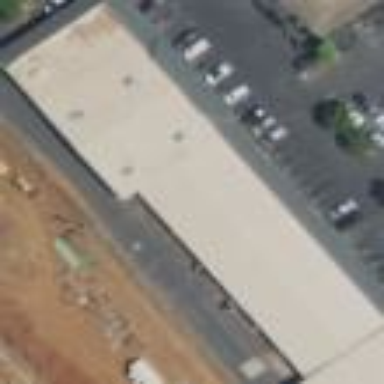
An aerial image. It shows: Retail building.